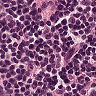
Metastatic tissue present: no